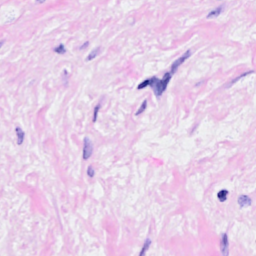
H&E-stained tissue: Breast